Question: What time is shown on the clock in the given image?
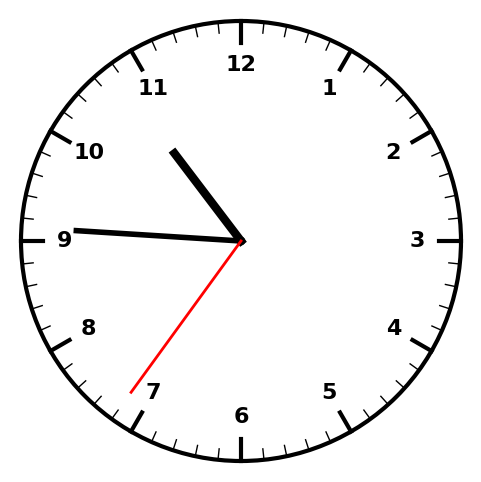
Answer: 10:45:36